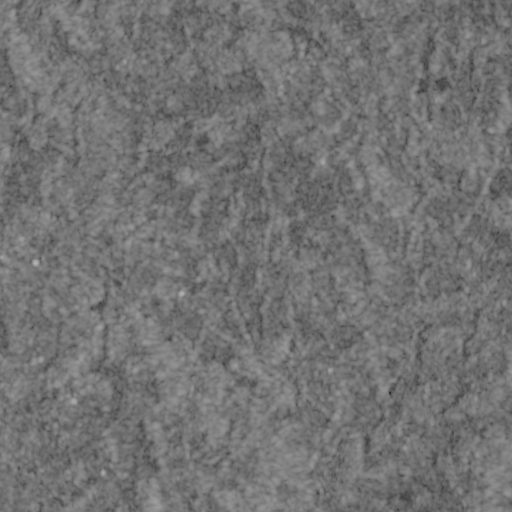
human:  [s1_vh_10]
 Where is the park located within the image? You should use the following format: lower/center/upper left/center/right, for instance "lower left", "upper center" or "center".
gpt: The park is located in the lower left of the image.
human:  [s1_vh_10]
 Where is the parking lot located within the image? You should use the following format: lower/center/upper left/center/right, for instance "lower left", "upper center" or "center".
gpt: The parking lot is located in the center left of the image.
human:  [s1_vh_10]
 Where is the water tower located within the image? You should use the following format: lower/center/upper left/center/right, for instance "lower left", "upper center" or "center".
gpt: The water tower is located in the center left of the image.
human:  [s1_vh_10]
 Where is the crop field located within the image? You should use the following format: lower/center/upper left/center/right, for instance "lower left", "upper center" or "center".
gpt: There is no crop field in the image.

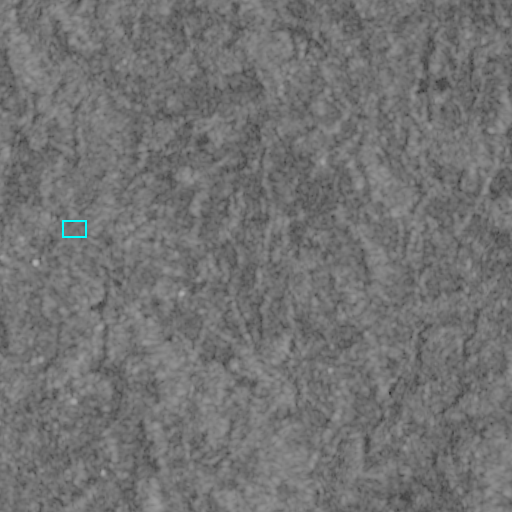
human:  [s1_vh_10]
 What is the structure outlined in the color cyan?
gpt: The structure outlined in cyan is a park.
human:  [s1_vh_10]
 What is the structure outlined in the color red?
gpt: There is no red outline.